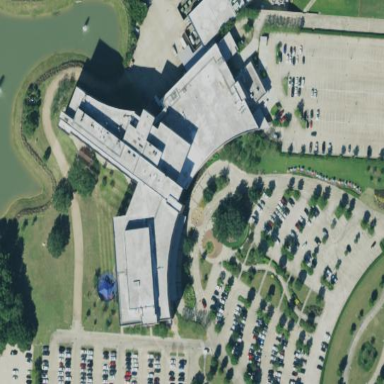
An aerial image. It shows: Hospital building made of concrete and glass.